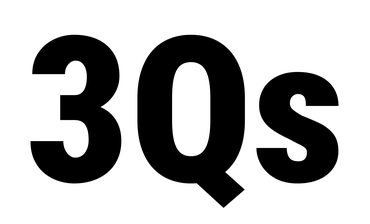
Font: Roboto_Condensed_Black